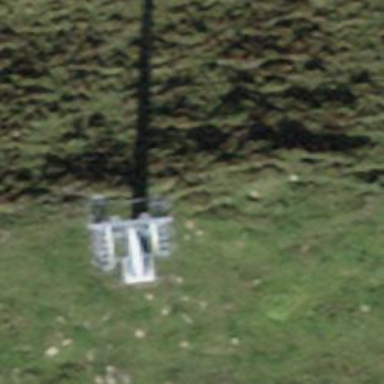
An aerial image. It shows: Pylon for aerialway.